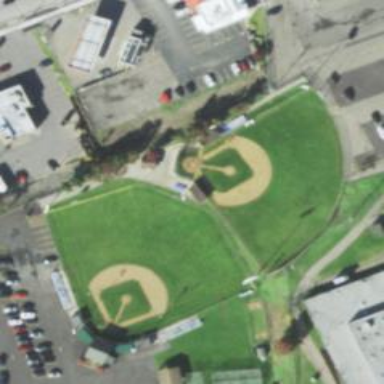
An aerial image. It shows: Baseball pitch for leisure land activities.